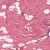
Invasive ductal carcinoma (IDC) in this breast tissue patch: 0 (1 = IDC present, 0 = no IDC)